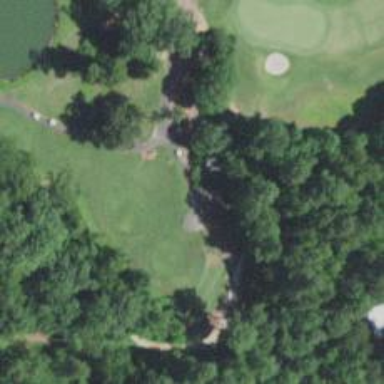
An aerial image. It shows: Path for both roads and golfers.